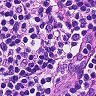
Metastatic tissue present: no